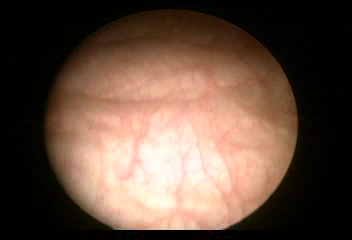
Modality: WLC
Class: Normal mucosa
Bladder cancer association: No